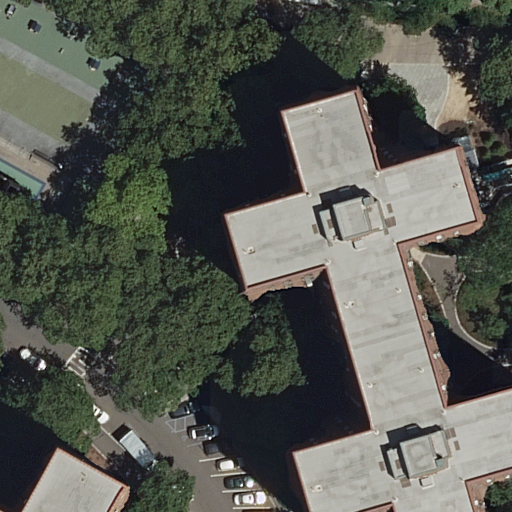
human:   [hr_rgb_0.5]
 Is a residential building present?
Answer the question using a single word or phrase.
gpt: yes

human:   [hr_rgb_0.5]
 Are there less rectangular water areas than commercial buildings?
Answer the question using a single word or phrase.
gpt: no

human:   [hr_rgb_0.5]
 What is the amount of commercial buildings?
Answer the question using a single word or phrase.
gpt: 0

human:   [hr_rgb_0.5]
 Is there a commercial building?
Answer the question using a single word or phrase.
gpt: no

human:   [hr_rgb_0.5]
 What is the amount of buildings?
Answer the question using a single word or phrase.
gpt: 2

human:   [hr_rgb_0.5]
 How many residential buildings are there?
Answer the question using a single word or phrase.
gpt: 2

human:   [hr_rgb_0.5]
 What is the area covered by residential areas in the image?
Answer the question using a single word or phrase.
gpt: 10614m2

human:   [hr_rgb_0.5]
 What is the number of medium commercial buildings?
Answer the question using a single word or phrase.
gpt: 0

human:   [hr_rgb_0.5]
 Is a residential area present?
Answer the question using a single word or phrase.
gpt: yes

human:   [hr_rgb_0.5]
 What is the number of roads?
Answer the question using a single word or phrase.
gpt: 3

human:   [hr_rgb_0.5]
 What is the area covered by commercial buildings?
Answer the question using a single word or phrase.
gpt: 0m2

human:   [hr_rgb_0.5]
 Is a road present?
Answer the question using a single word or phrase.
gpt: yes

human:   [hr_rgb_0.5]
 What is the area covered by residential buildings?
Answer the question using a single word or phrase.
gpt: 2326m2

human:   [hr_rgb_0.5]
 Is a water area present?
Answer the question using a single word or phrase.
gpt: no

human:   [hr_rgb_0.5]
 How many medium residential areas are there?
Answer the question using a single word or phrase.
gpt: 0

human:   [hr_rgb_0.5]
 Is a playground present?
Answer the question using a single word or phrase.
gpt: yes

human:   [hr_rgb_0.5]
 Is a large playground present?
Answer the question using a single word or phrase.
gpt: no

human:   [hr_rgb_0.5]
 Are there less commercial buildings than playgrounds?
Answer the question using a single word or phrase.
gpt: yes

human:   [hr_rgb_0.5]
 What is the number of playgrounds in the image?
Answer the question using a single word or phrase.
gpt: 1

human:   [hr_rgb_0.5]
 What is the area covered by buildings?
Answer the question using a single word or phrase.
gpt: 2326m2

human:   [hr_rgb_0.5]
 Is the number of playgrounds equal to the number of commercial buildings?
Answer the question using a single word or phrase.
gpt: no

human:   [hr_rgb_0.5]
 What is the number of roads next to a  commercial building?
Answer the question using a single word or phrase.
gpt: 0

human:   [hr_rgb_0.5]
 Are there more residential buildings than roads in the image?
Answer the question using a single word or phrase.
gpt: no

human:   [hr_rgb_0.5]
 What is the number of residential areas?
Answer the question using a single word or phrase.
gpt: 1

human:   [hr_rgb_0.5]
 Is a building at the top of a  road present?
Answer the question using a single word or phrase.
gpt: no

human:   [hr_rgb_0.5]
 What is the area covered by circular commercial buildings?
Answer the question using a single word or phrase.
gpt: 0m2

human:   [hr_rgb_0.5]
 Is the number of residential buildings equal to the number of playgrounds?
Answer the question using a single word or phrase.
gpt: no

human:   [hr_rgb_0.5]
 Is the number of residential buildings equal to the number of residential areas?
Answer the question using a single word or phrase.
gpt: no

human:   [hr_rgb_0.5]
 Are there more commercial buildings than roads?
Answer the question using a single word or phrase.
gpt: no

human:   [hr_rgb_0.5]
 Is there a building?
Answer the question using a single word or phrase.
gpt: yes

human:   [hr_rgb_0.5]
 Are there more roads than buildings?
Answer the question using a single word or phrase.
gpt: yes

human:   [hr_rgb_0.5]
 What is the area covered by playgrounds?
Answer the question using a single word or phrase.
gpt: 21m2

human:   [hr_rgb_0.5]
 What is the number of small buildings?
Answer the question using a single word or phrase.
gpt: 1

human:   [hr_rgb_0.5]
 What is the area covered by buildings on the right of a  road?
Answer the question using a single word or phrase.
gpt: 77m2

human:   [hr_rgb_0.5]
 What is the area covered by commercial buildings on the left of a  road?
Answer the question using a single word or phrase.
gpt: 0m2

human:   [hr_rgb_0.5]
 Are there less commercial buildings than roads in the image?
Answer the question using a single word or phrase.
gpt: yes

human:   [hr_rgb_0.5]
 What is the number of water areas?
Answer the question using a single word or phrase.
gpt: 0

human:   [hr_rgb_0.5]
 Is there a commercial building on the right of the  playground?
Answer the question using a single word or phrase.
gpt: no

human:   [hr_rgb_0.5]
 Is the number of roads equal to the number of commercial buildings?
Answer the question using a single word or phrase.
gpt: no

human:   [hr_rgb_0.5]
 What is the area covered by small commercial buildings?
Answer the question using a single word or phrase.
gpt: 0m2

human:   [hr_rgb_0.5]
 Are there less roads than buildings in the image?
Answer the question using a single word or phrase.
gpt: no

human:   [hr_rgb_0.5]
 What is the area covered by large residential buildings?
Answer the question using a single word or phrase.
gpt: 2248m2

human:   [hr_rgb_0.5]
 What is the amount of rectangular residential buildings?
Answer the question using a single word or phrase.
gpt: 1

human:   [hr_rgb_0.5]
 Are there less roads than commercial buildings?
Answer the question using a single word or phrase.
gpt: no

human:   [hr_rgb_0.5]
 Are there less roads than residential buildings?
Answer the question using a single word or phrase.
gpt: no

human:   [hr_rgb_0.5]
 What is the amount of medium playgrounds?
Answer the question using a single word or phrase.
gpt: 0

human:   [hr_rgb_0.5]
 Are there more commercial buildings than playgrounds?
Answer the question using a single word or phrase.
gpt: no

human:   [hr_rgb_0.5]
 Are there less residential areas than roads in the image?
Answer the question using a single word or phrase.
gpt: yes

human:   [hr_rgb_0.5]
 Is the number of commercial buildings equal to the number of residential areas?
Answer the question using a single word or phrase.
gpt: no

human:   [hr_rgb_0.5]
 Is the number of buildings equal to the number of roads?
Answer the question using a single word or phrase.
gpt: no

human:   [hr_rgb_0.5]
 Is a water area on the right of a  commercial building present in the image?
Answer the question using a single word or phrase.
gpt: no

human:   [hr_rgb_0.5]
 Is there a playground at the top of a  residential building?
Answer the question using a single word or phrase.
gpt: yes

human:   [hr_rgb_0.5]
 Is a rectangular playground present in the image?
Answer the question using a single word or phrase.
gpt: yes

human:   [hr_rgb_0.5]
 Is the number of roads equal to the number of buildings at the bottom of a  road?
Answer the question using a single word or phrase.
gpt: no

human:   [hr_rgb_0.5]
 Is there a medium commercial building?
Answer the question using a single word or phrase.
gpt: no

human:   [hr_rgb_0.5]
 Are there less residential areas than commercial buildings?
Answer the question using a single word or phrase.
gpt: no

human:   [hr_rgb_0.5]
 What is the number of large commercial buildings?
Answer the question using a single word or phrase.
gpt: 0

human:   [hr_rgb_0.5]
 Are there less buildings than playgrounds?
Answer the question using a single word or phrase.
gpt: no

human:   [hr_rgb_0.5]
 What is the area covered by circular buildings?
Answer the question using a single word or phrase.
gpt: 0m2

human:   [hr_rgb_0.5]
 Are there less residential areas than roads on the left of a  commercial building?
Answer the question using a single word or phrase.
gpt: no

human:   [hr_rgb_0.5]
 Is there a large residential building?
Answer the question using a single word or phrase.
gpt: yes

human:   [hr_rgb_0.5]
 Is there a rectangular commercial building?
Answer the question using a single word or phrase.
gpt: no

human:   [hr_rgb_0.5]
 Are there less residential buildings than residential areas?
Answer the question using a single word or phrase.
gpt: no

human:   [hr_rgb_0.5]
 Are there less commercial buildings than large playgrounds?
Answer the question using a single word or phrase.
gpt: no